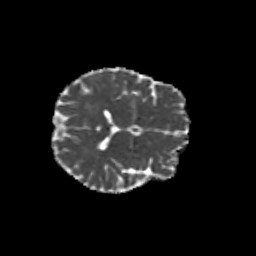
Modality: MD
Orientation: axial
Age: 39
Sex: female
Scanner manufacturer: siemens
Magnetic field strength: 3 T
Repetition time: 8.6 s
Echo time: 0.095 s